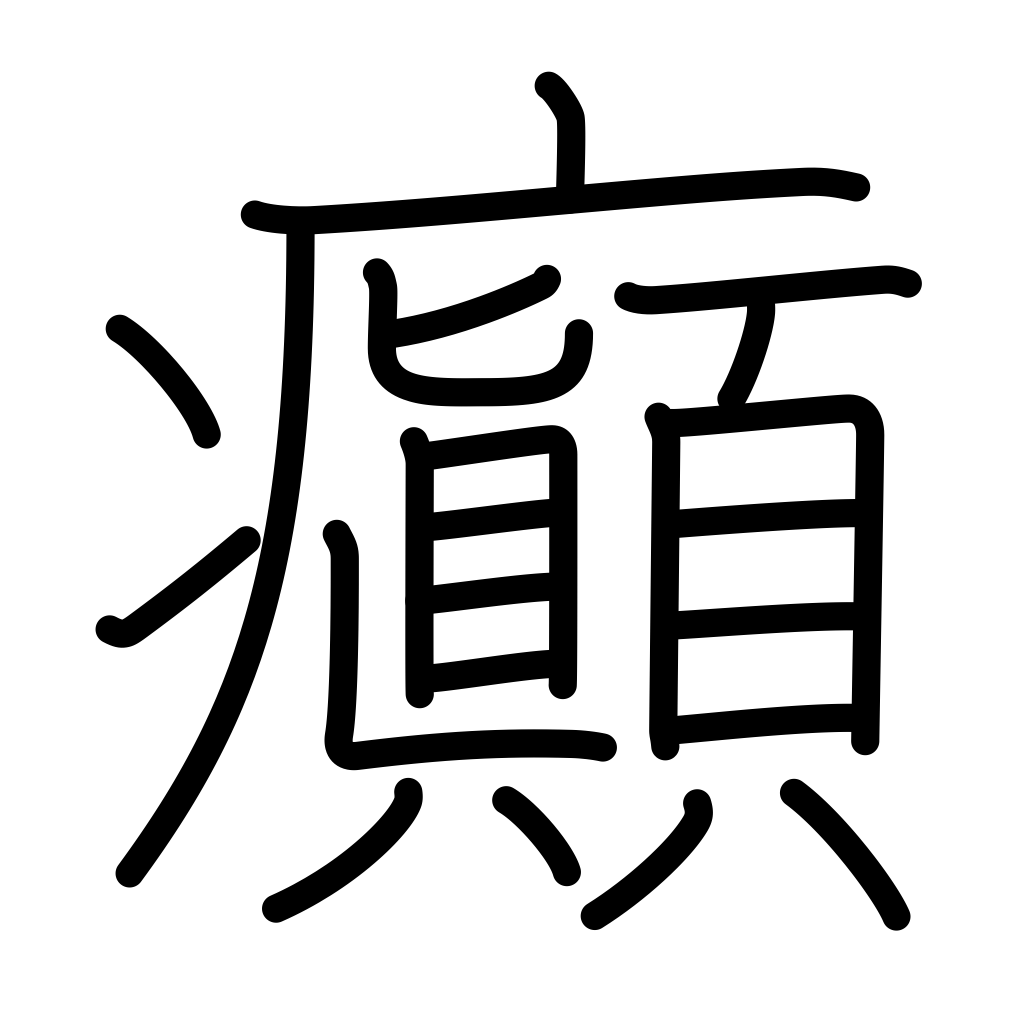
Meaning: insanity